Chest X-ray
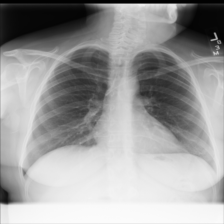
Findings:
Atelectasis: negative
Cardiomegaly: negative
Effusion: negative
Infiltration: negative
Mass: negative
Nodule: negative
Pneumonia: negative
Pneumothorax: negative
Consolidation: negative
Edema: negative
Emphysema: negative
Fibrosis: negative
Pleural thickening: negative
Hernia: negative